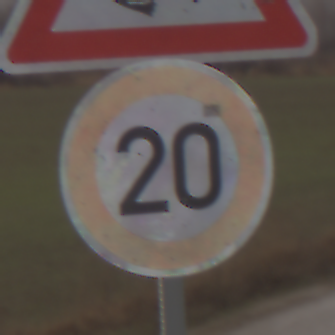
Verkehrszeichen: Geschwindigkeit20
Zusatzzeichen oben: AmphibienwanderungLinks
Umgebung: Outdoor, RoadRail
Tageszeit: Midday
Wetter: Overcast
Licht: Natural
Jahreszeit: NotSpecified
Kontrast: LowContrast